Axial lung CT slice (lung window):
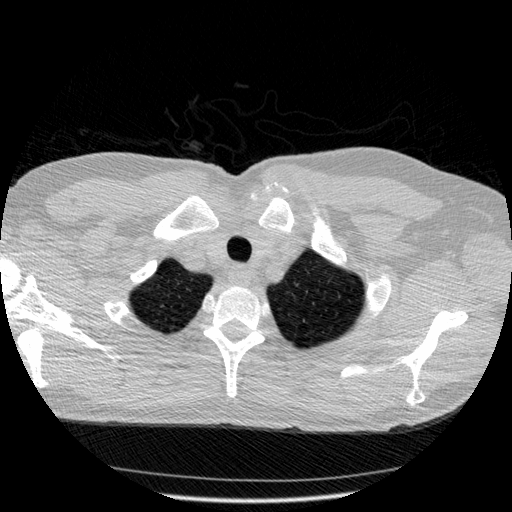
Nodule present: no